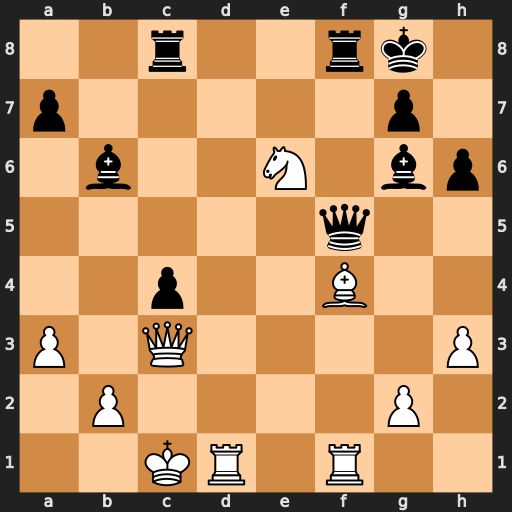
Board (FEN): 2r2rk1/p5p1/1b2N1bp/5q2/2p2B2/P1Q4P/1P4P1/2KR1R2
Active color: w
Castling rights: -
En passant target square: -
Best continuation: Qxg7#